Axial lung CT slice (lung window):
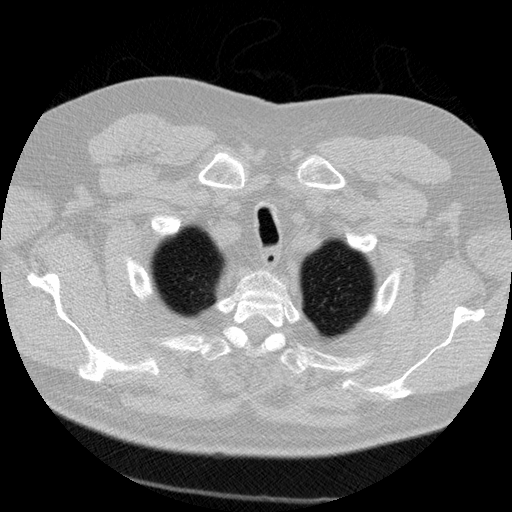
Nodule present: no